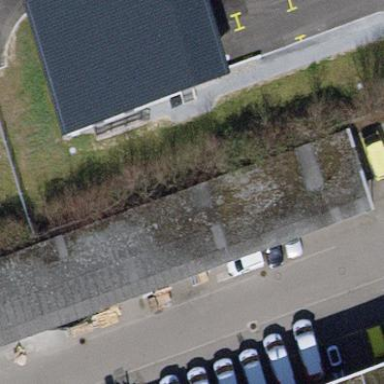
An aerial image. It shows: View of roof of building.